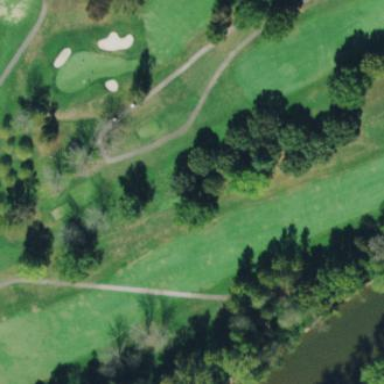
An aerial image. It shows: Grassy area designated as golf fairway.